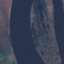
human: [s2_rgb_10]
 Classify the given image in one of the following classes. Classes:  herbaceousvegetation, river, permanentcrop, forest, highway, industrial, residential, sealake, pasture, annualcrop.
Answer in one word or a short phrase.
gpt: River